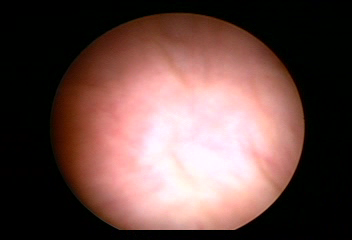
Modality: WLC
Class: Normal mucosa
Bladder cancer association: No